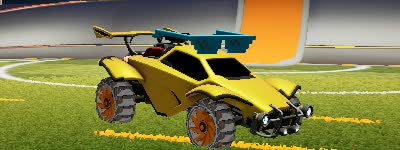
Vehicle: octane